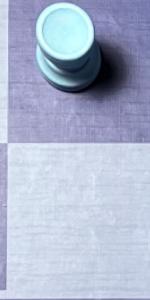
Label: Empty